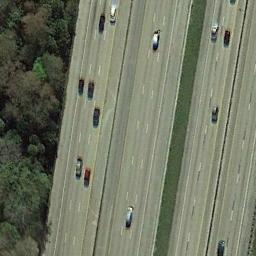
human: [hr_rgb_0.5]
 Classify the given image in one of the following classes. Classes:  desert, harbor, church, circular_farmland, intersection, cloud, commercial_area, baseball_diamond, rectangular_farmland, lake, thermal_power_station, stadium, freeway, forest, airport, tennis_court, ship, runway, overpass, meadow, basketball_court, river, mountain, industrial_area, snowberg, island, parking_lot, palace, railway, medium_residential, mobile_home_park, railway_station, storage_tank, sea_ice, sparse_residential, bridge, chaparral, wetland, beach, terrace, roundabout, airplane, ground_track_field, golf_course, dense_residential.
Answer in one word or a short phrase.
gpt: freeway